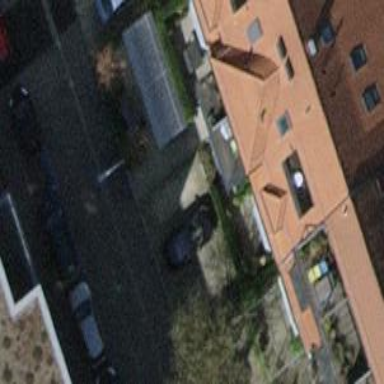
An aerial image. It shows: Car-sharing service available at this location.